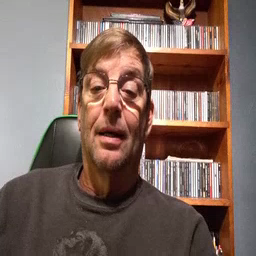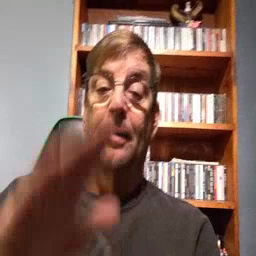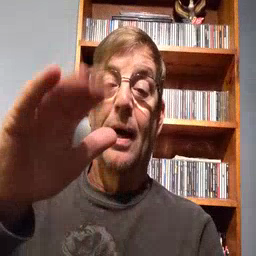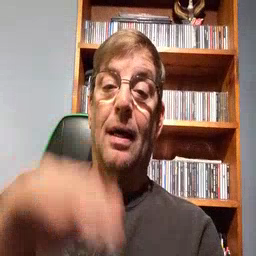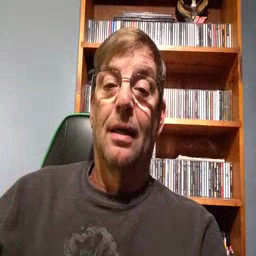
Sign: bye